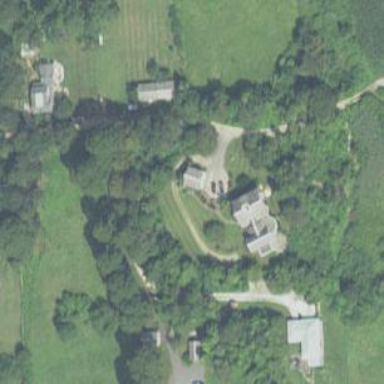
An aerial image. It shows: Driveway.